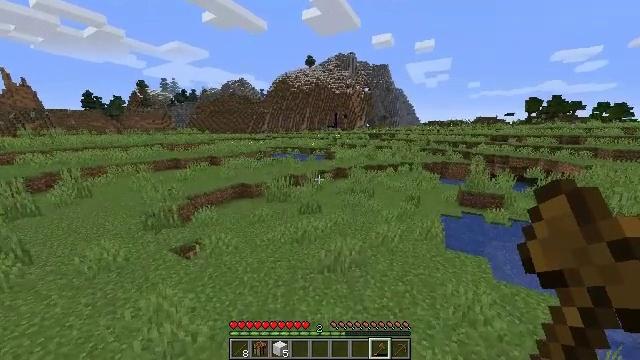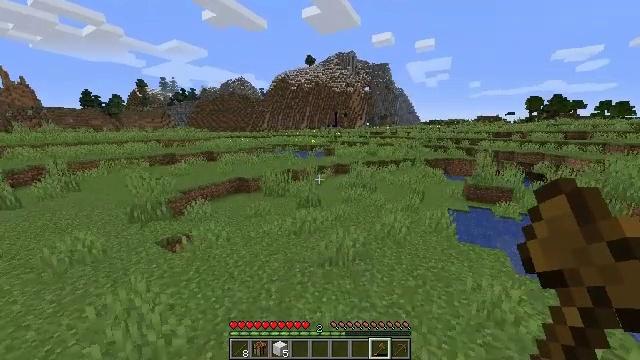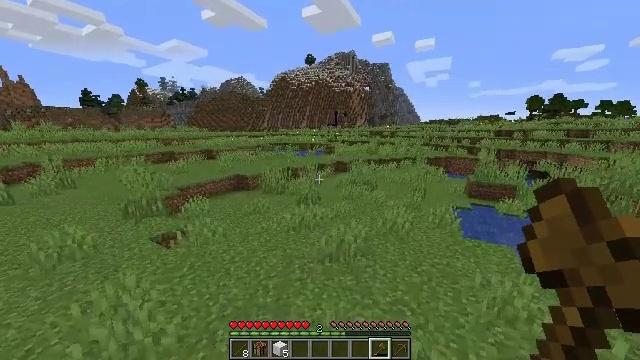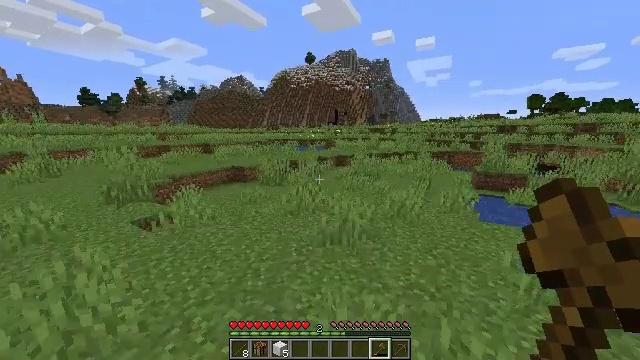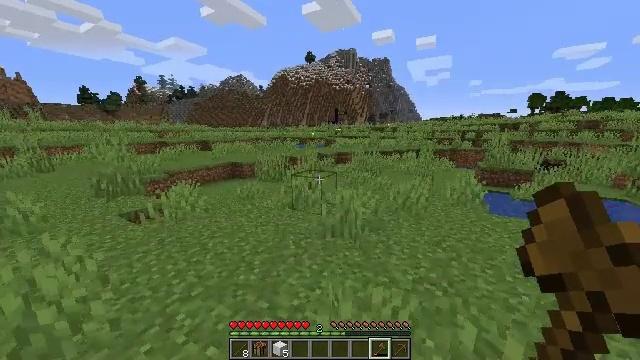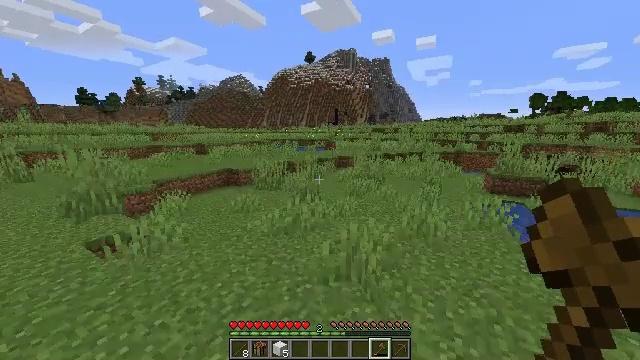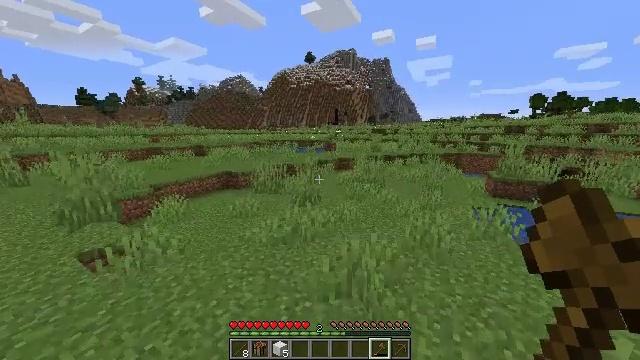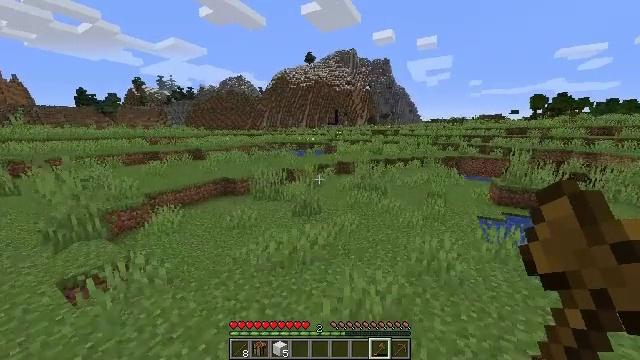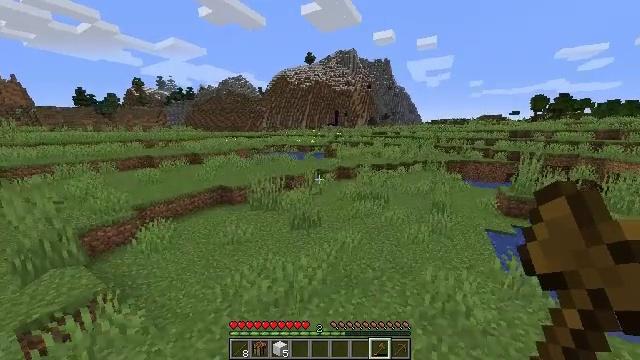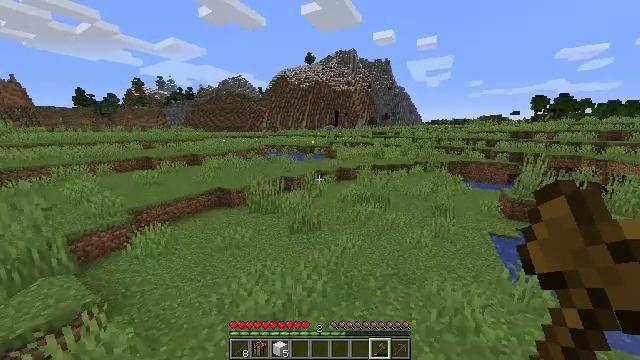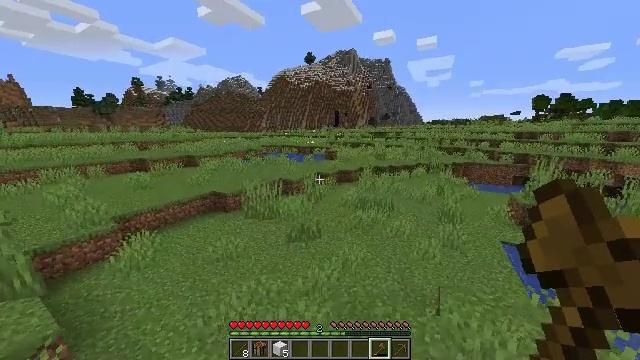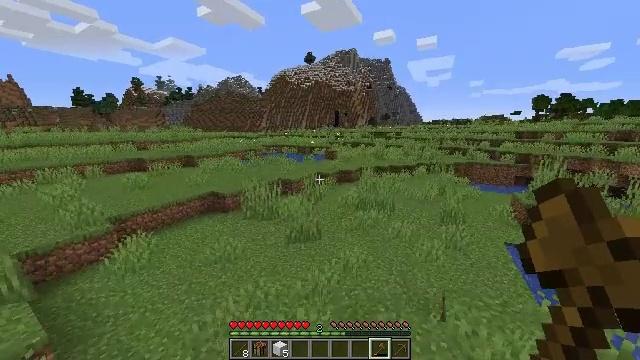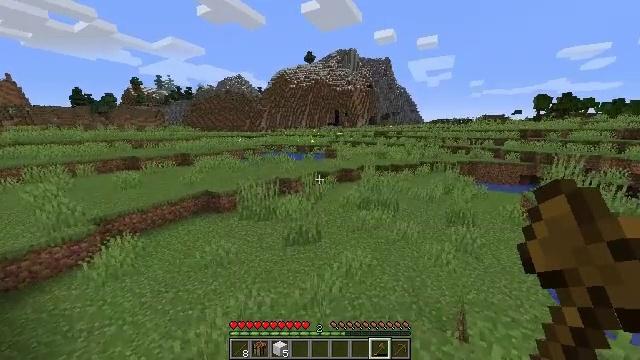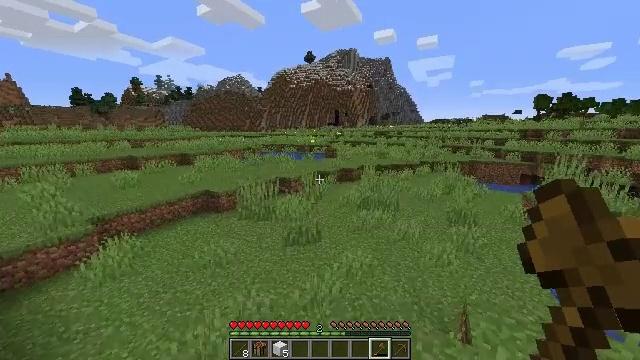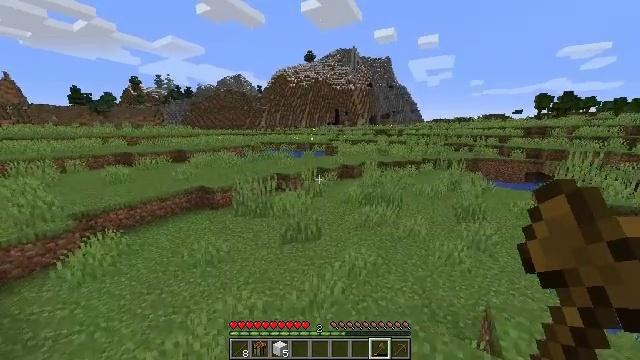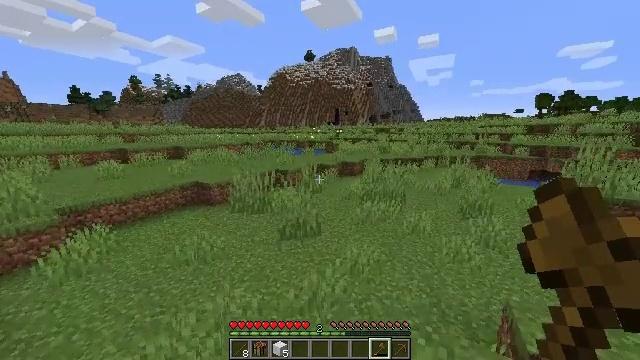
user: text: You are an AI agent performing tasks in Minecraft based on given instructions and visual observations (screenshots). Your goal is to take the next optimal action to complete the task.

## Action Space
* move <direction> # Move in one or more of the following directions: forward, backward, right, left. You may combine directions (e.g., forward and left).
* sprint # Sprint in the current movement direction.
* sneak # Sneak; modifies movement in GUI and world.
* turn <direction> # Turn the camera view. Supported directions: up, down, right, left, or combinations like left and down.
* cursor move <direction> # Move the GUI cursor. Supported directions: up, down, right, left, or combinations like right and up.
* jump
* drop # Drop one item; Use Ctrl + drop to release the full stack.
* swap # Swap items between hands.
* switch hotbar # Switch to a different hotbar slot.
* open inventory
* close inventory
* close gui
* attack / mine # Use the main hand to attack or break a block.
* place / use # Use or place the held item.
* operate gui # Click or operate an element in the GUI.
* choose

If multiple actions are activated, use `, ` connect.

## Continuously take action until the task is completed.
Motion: motion action
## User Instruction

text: Break the chest to retrieve items inside.
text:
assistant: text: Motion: move forward
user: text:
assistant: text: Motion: move forward
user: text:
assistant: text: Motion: move forward
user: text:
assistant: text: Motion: move forward, jump
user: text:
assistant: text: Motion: move forward, jump
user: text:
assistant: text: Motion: move forward, jump
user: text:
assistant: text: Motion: move forward, jump
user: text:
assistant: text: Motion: move forward, jump
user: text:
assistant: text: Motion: move forward
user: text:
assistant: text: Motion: move forward
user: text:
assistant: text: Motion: move forward
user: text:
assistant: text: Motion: move forward
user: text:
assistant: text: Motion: move forward
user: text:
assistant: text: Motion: move forward
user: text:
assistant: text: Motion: move forward
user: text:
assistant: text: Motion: move forward
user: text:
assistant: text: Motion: move forward
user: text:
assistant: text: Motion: move forward
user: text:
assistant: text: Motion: move forward, jump
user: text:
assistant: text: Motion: move forward, jump
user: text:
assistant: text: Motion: move forward, jump
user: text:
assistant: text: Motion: move forward, jump
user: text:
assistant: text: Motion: move forward, turn right and up, jump
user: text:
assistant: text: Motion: move forward, turn right
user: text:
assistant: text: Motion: move forward, turn right
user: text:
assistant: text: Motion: move forward
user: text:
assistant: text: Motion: move forward
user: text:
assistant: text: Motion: move forward
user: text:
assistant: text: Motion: move forward
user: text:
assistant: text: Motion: move forward, jump